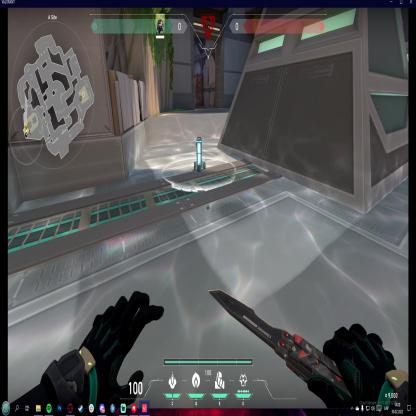
Label: planted spike